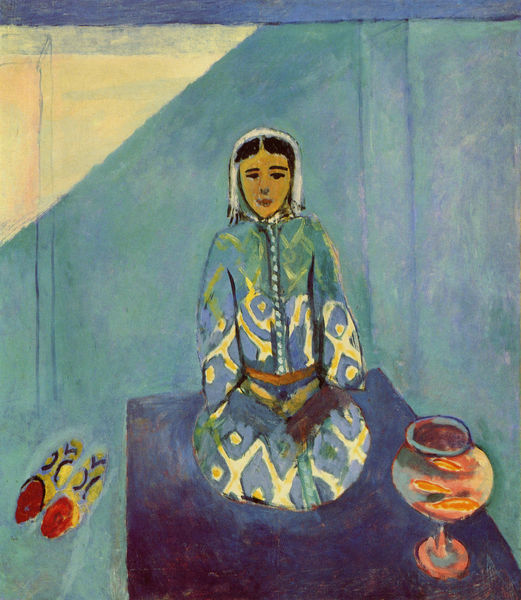
Titel: Sur la terrasse
Künstler: Henri Matisse
Standort: Moskva
Institution: The Pushkin State Museum of Fine Arts
Schlagwörter: blau, gemälde, schatten, sitzen, bunt, frau, kleid, licht, muster, ornament, symbolismus, teppich, wand, öl, sonne, kelch, vase, hellblau, schuhe, kopftuch, orient, knien, ornamental, fisch, knieend, haaransatz, ornamentik, pantoffeln, matisse, farbigkeit, wandtäfelung, kniened, bodn, ausland, fauvisten, jungen wilden, onamentik